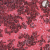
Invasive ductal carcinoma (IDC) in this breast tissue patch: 0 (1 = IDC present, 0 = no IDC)